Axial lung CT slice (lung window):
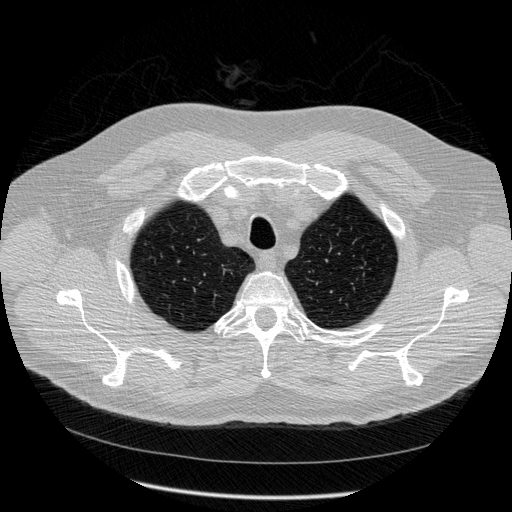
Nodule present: no